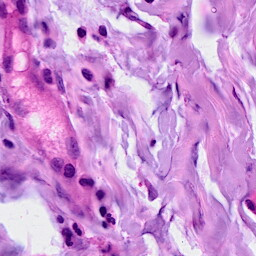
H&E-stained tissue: Breast